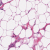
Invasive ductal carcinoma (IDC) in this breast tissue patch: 0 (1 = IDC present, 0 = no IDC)